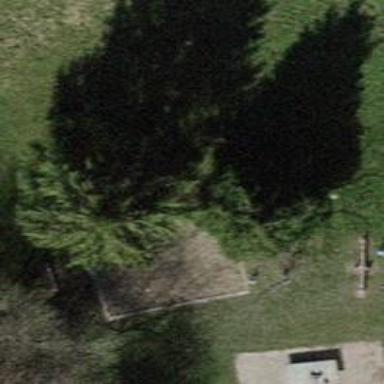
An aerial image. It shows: Brown bench.